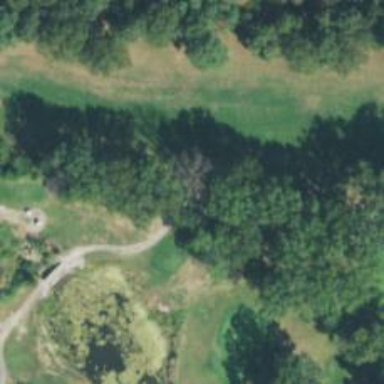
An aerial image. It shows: Service road used as golf cart path.